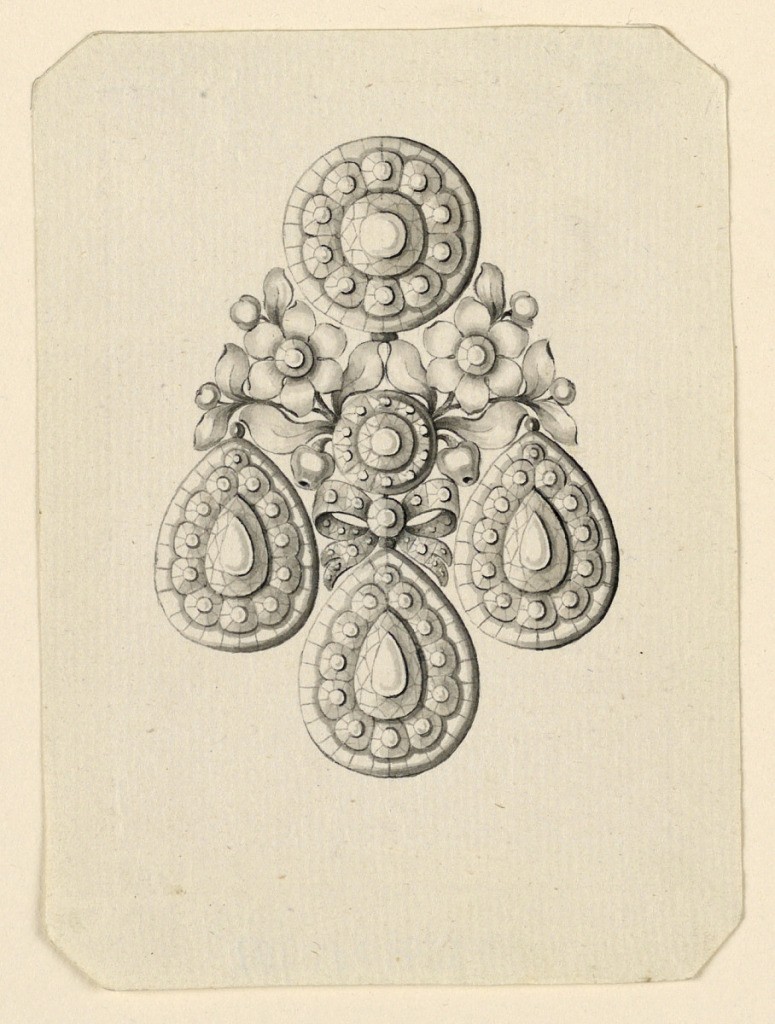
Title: Design for an Earring
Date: late 18th century
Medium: Pen and black ink, brush and gray watercolor on light green paper
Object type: Drawing
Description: Jewelry design for an earring. Design scheme similar to 1938-88-847, disk above and three drops below connected by a round diamond at center above a knotted bow with blossoming stems at left and right. Bevelled corners.